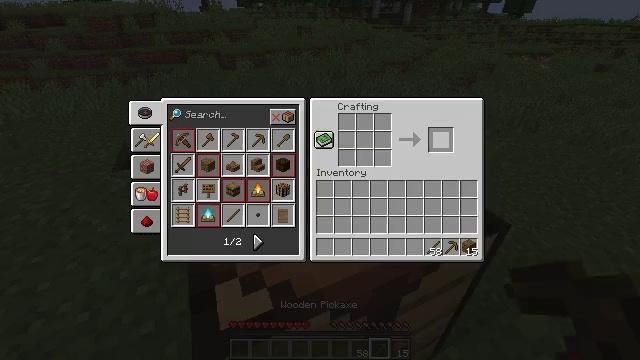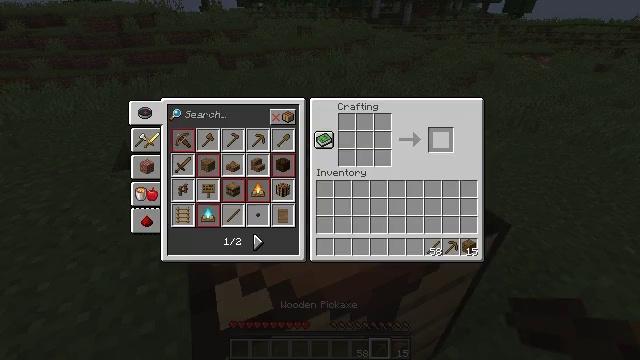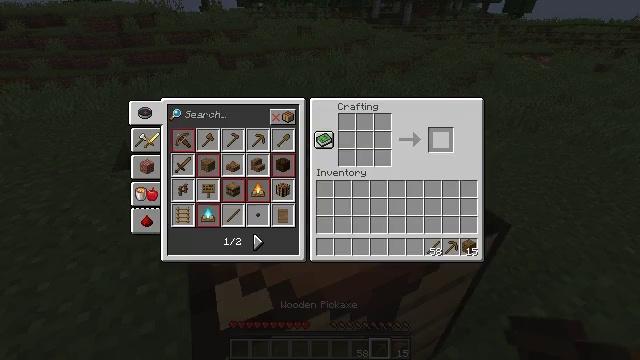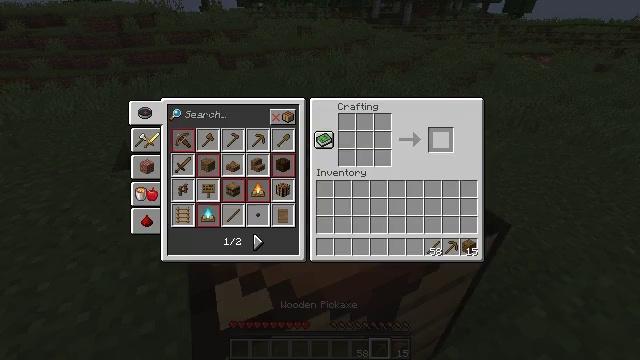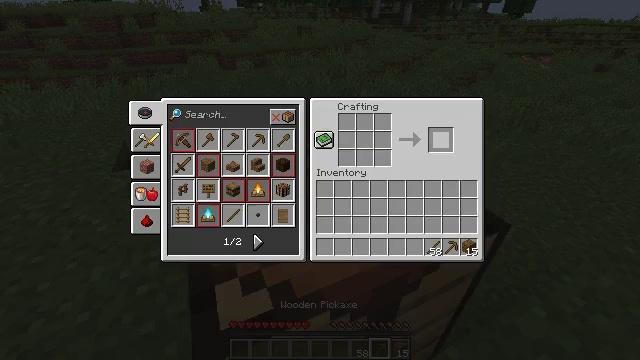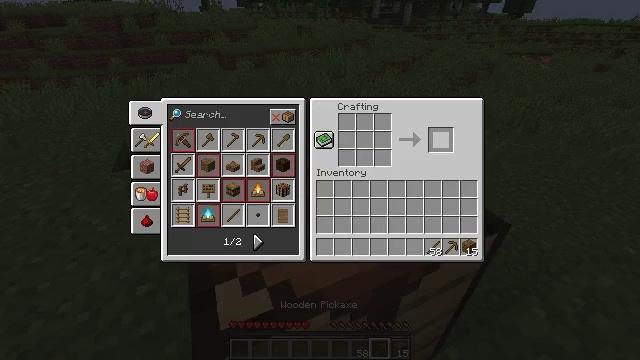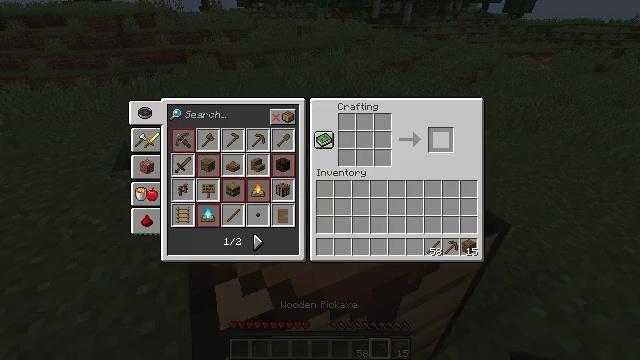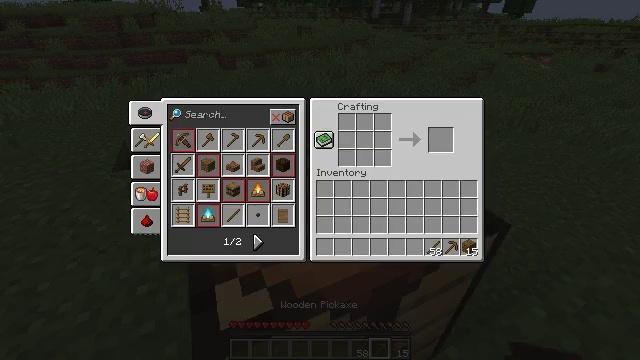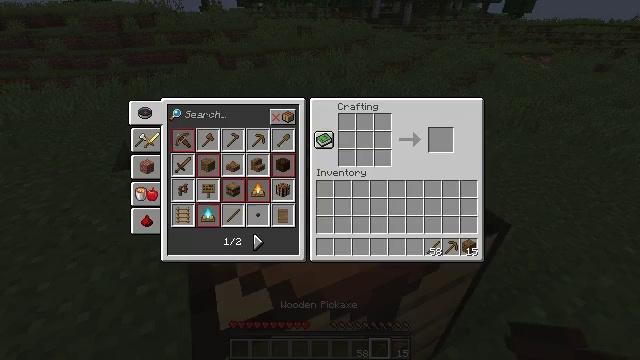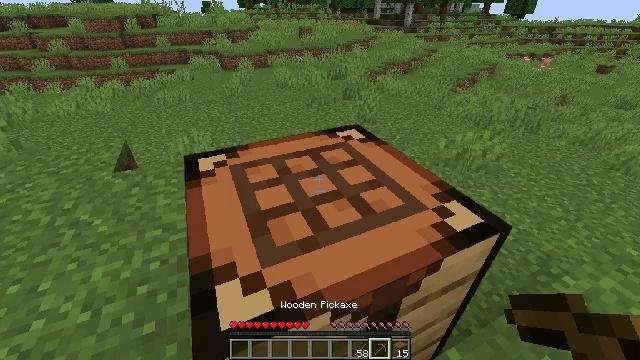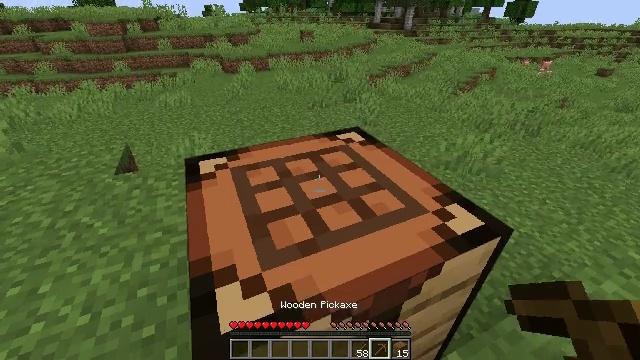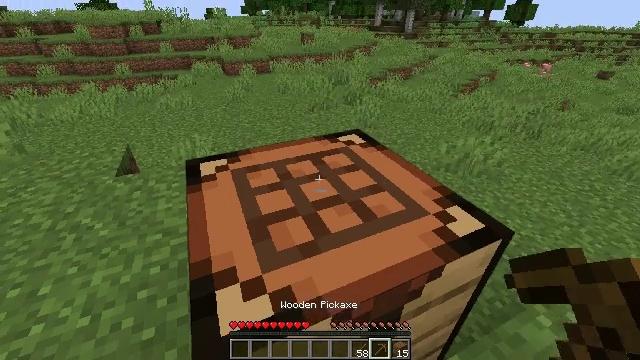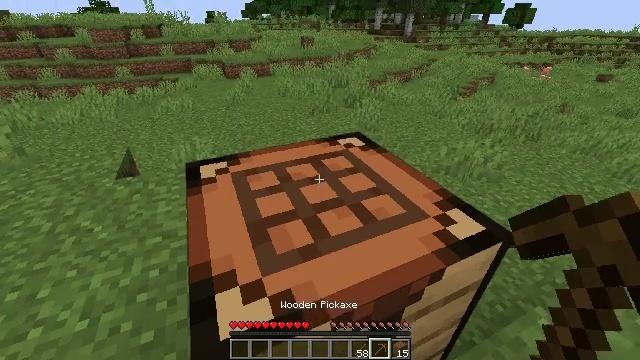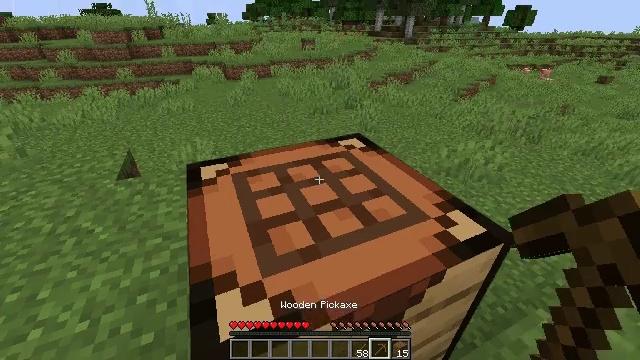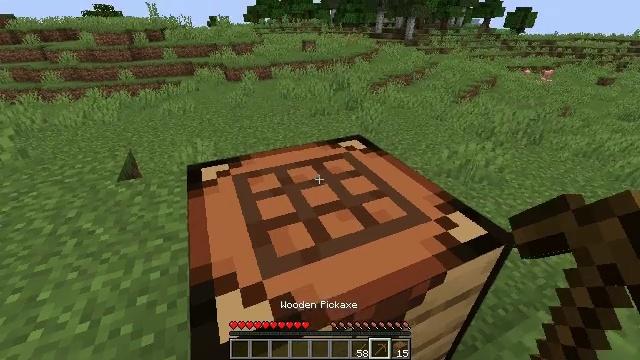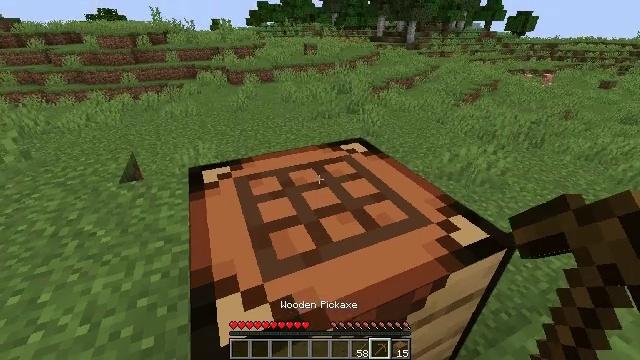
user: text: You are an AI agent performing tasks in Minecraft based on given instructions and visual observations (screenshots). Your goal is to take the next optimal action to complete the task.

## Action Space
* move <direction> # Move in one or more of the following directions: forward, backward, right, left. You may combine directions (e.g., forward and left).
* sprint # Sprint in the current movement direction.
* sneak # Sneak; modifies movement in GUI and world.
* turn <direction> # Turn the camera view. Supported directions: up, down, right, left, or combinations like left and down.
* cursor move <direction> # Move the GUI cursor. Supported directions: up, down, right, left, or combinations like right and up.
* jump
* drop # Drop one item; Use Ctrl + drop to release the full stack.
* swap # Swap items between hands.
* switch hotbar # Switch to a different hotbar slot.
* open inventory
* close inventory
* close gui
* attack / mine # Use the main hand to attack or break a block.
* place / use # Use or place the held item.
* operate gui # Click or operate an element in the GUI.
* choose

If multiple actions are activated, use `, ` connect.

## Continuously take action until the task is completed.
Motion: motion action
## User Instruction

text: Mine block crafting table.
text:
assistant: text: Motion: sneak, open gui
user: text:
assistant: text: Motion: sneak
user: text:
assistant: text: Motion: no_op
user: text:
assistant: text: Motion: no_op
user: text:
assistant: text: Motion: no_op
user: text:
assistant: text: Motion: no_op
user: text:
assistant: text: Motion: no_op
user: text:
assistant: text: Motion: no_op
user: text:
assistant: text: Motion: no_op
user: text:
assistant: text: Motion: close gui
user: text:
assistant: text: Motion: open inventory
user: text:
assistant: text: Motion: open inventory
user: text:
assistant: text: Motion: open inventory
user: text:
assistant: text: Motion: no_op
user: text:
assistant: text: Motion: no_op
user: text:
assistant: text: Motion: no_op
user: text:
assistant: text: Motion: no_op
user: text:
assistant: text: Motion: no_op
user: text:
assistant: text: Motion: no_op
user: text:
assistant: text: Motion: no_op
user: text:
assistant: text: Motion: turn left and down
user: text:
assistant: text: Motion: turn left and down
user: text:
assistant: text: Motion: turn left and down
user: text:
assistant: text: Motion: turn left and down
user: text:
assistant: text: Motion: turn left and down
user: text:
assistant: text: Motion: no_op
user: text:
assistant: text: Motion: no_op
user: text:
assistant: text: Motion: attack / mine
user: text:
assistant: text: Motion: attack / mine
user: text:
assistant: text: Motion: attack / mine